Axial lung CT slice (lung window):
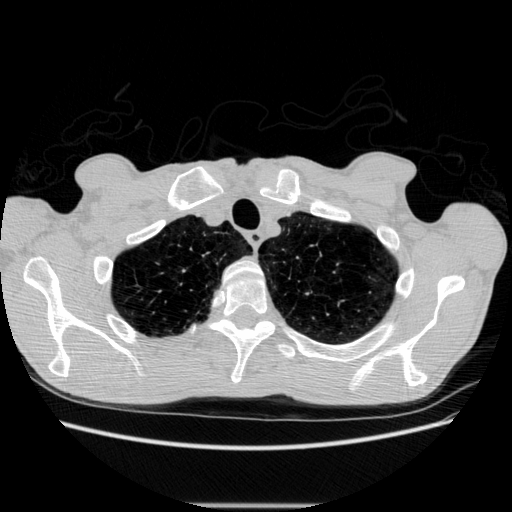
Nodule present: no